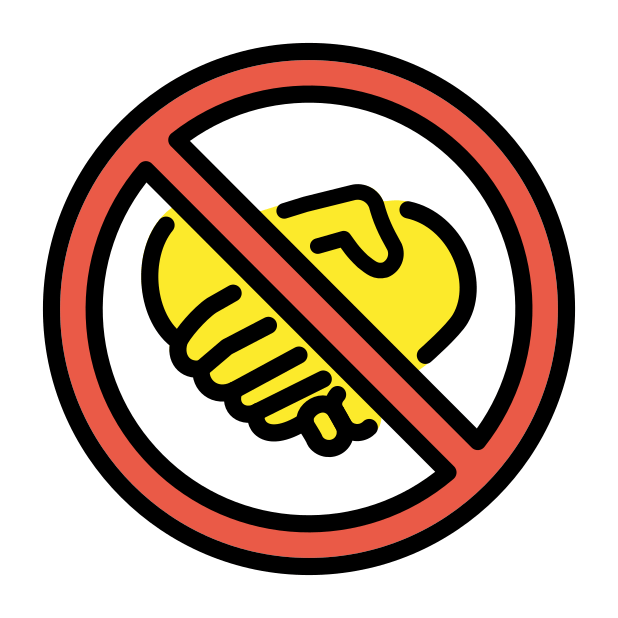
no handshaking